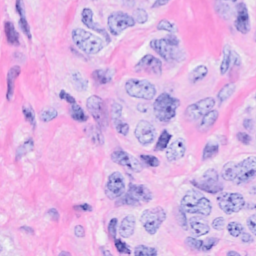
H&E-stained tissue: Breast